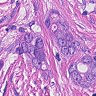
Metastatic tissue present: yes